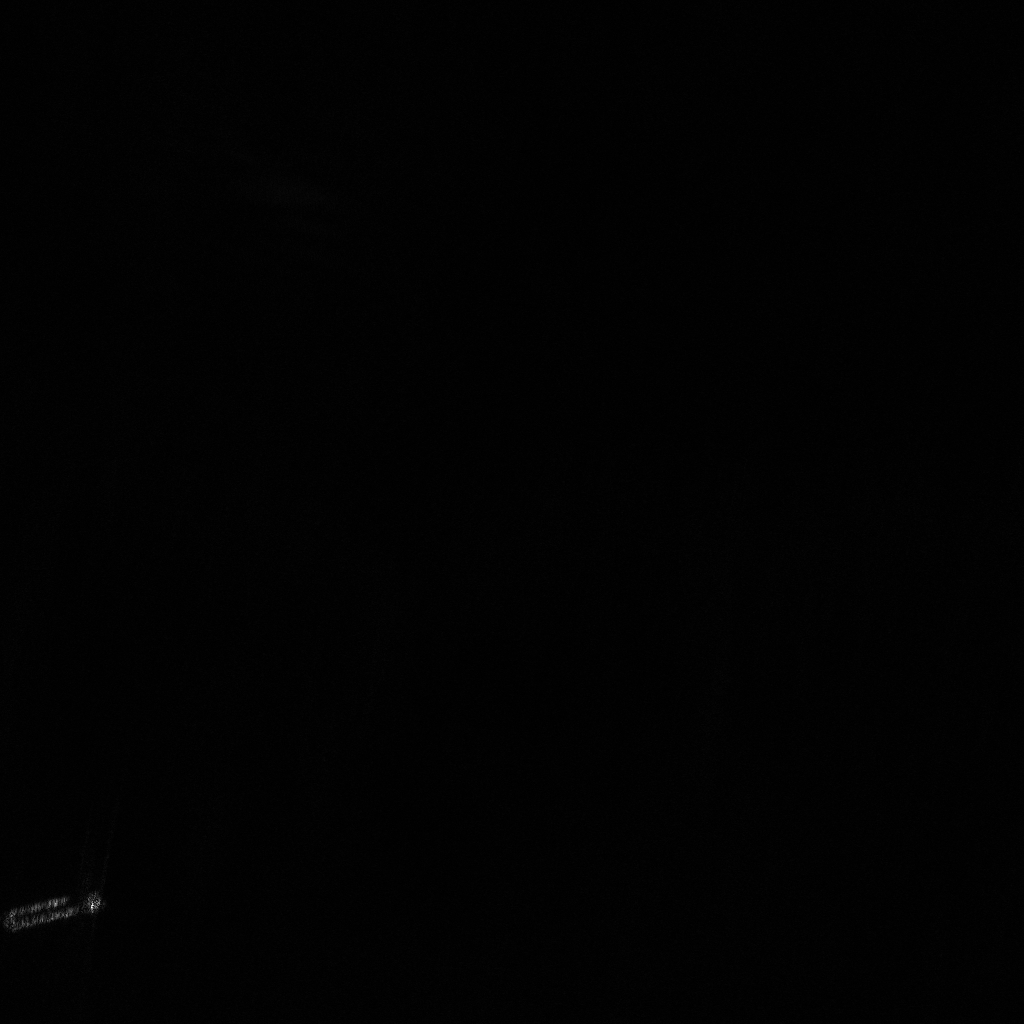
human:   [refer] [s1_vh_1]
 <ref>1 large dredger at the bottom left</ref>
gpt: <box>[[3, 83, 7, 94, 77]]</box>